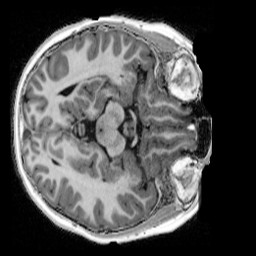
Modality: UNIT1_denoised
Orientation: axial
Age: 11
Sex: male
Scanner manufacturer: siemens
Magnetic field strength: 3 T
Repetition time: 4 s
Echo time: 0.00303 s